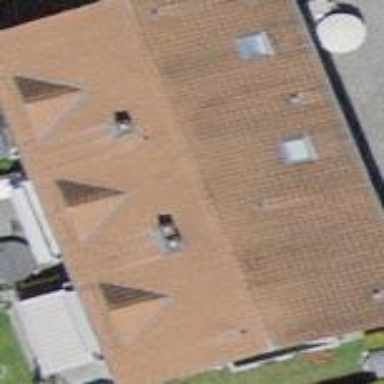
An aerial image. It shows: Terrace building with gabled roof made of roof tiles.